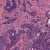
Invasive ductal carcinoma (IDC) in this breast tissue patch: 0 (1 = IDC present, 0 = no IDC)